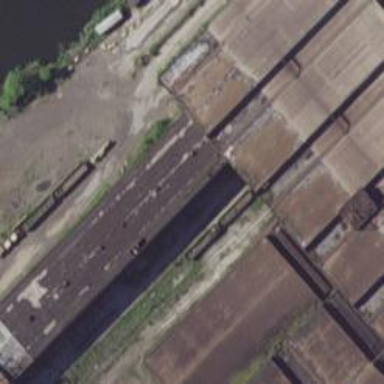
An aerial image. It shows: Abandoned railway.